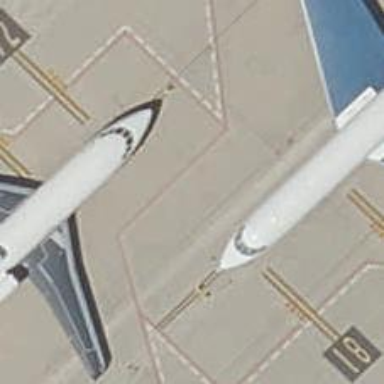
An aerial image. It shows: Airport parking position.